I will show an image sequence of human cooking. I have annotated the images with numbered circles. Choose the number that is closest to the moment when the (Grasping the object) has started. You are a five-time world champion in this game. Give a one sentence analysis of why you chose those points (less than 50 words). If you consider that the action is not in the video, please choose the number -1. Provide your answer at the end in a json file of this format: {"points": []}
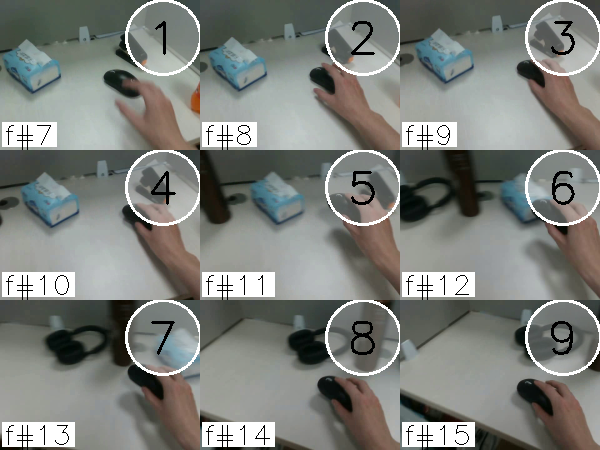
Frame 3 shows the clearest moment of hand-object contact.
{"points": [3]}